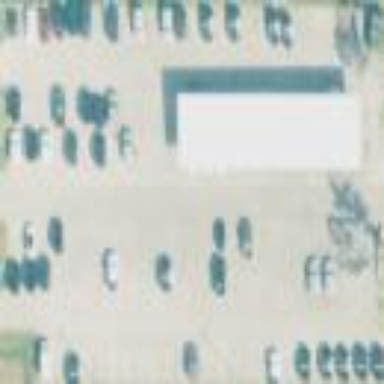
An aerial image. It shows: Concrete parking area.